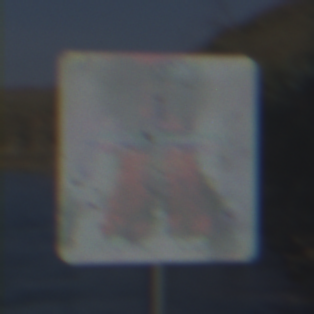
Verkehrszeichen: Autobahn
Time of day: MorningAfternoon
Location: Outdoor (Nature)
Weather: Clear
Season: NotSpecified
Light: Natural